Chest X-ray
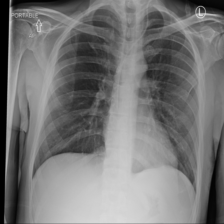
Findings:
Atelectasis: negative
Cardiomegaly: negative
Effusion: negative
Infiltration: negative
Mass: negative
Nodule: negative
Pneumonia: negative
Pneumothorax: negative
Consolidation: negative
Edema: negative
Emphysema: negative
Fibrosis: negative
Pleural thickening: negative
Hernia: negative